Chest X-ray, PA view. Patient: 45 years old, sex F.
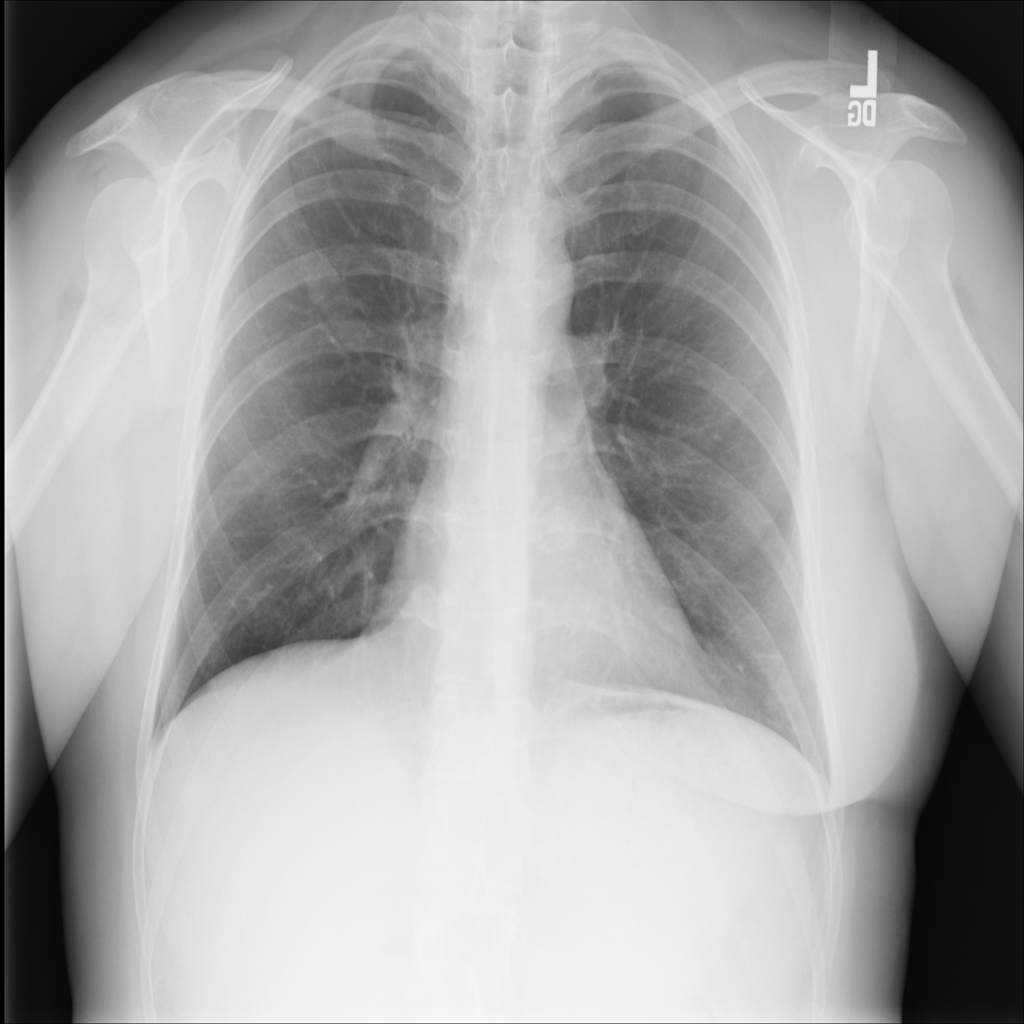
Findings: No Finding